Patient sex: M
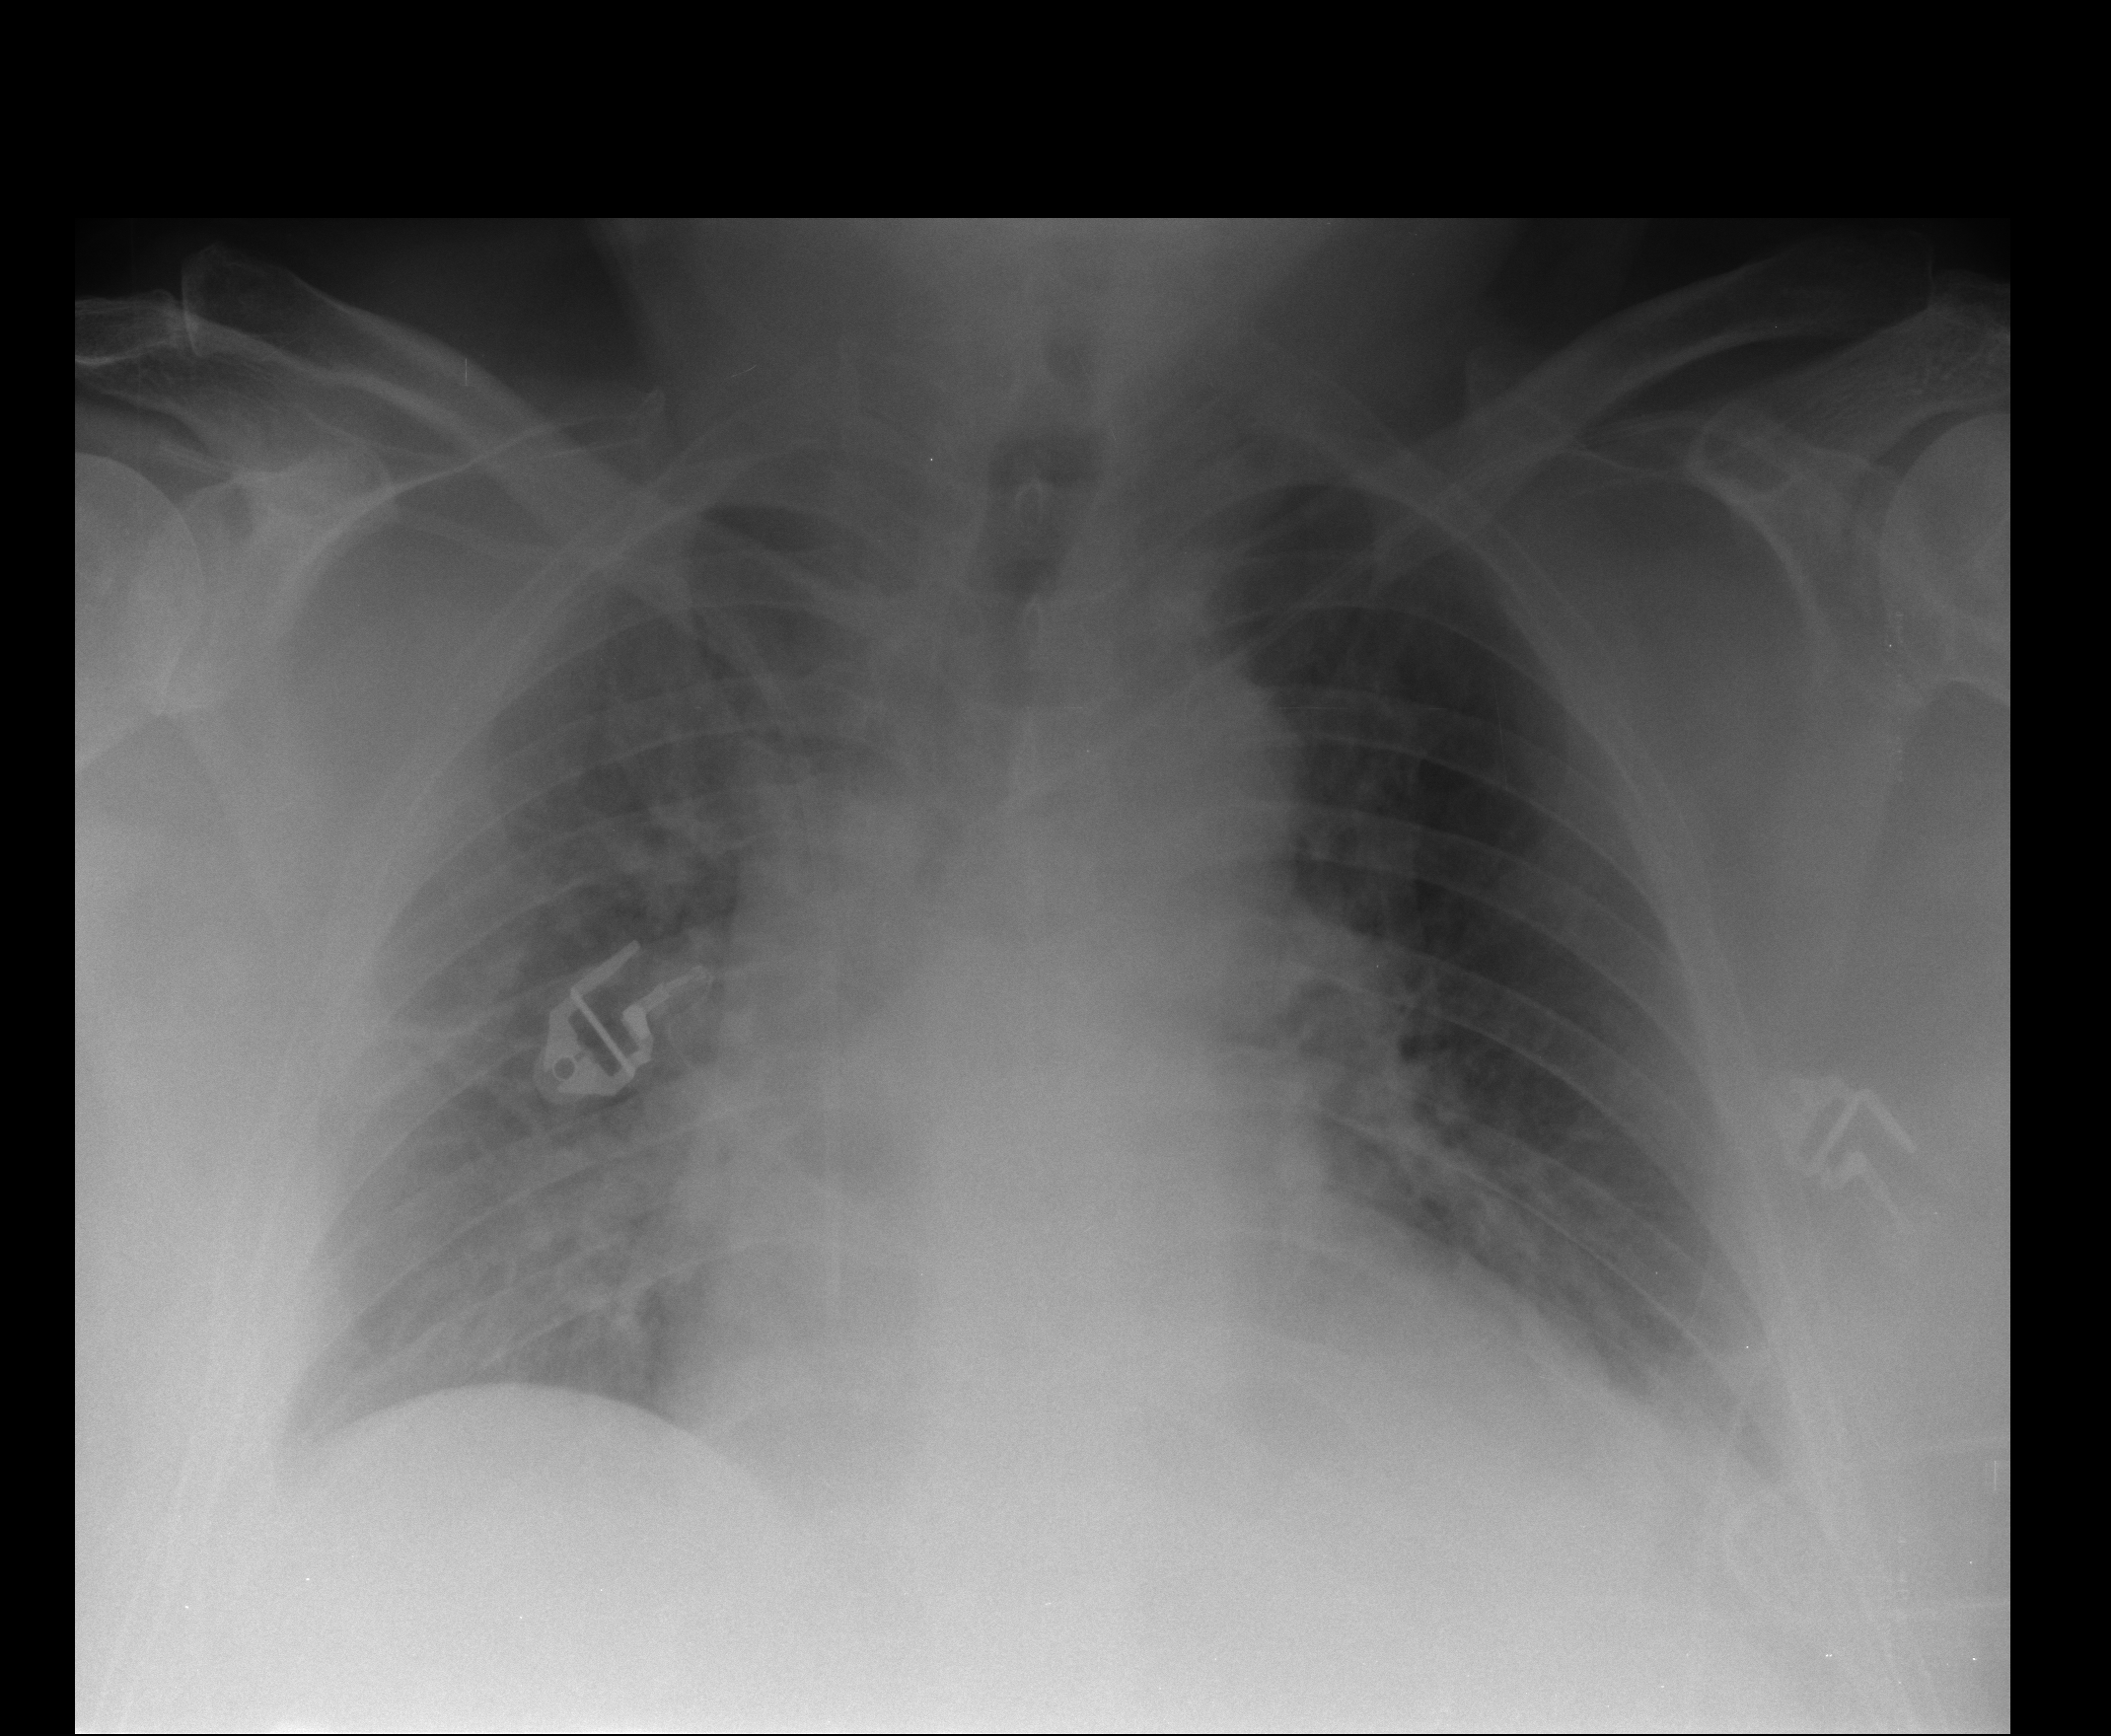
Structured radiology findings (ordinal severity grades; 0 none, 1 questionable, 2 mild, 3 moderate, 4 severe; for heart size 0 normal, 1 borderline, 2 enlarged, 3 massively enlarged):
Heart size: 2
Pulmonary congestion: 1
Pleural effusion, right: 2
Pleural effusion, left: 2
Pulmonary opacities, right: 1
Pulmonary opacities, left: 0
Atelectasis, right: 2
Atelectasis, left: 2